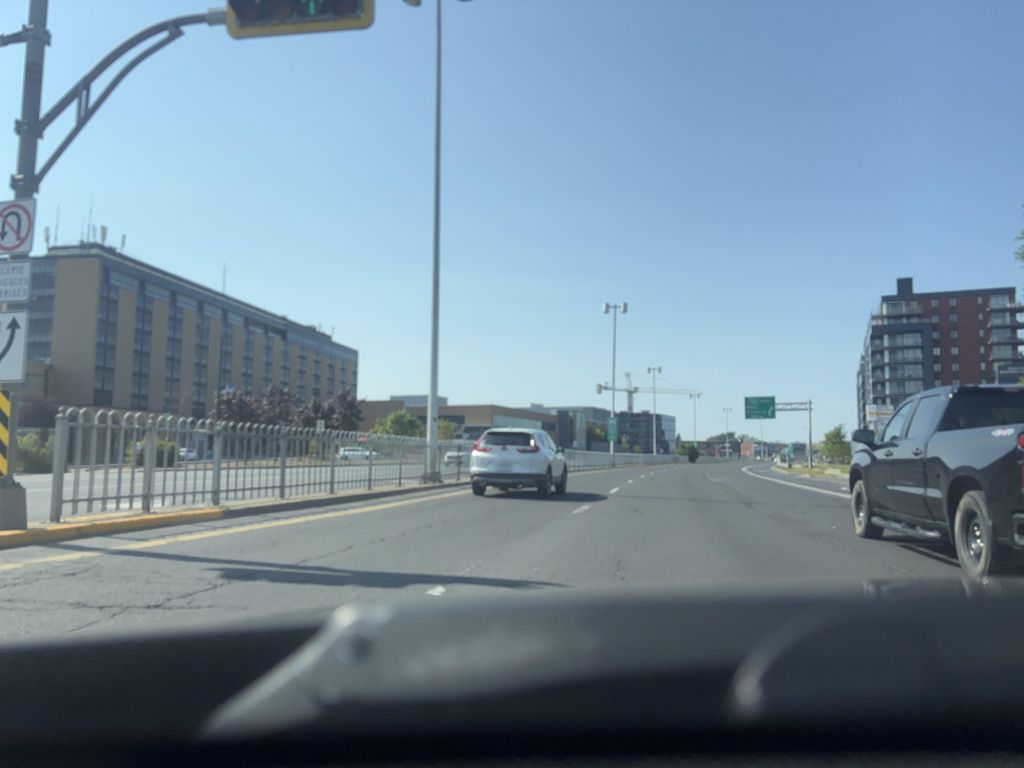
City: montreal